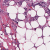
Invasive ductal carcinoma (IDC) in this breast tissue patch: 1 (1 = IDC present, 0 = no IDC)